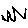
Label: zigzag